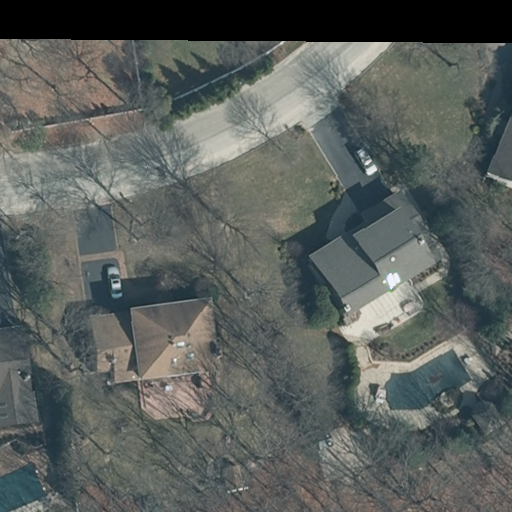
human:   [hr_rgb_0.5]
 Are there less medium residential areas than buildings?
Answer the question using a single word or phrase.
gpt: yes

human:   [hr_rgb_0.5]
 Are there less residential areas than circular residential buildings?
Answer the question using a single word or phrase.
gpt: no

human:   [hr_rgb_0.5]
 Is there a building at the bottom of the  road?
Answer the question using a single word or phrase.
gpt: yes

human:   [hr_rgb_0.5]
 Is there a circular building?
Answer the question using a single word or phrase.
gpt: no

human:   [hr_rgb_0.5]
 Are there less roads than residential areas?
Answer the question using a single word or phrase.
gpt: no

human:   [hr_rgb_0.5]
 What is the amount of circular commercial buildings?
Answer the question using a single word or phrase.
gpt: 0

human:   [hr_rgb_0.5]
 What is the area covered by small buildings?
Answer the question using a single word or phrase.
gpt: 95m2

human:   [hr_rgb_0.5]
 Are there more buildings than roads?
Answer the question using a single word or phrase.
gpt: yes

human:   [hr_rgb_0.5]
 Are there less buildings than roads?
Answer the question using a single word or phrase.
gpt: no

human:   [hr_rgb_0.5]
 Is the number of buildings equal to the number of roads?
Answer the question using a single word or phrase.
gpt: no

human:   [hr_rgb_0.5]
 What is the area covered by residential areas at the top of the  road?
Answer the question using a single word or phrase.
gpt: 0m2

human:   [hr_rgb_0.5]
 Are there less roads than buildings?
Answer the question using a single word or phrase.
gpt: yes

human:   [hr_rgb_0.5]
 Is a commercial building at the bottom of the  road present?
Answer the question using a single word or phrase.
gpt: no

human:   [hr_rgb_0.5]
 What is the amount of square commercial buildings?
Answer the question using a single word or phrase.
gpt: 0

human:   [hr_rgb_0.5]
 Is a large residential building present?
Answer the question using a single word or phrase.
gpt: no

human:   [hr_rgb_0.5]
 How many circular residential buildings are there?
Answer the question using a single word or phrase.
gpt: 0

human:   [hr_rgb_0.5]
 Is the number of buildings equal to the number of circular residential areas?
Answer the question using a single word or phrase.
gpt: no

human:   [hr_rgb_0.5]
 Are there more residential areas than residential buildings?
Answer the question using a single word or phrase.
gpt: no

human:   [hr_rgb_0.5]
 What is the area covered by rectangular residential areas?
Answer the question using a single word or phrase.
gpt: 7987m2

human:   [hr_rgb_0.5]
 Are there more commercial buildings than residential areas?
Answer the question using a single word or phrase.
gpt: no

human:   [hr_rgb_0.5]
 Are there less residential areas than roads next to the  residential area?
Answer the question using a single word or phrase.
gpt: no

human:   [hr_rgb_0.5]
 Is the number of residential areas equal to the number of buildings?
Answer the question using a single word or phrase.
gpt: no

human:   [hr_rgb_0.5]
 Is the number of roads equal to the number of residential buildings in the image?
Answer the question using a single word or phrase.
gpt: no

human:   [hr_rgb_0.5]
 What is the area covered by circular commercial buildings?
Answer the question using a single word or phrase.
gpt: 0m2

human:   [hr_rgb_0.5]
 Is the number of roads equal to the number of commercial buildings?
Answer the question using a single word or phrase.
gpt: no

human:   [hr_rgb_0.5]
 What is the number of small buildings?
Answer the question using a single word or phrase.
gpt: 1

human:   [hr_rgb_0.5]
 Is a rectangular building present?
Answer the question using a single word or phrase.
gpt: yes

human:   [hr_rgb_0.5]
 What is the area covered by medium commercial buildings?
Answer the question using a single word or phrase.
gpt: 0m2

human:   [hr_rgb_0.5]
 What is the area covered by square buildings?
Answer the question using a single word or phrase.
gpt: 0m2

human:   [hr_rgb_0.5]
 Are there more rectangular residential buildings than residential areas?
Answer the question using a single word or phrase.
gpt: yes

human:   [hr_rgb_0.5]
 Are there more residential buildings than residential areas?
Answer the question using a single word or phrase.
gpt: yes

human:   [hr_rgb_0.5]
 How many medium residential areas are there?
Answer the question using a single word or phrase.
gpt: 0

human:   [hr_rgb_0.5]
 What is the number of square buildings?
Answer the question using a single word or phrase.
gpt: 0

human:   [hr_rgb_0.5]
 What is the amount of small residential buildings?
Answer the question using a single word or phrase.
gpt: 1

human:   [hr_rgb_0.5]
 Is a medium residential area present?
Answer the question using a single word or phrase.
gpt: no

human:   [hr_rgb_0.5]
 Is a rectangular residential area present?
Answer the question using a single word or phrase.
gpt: yes